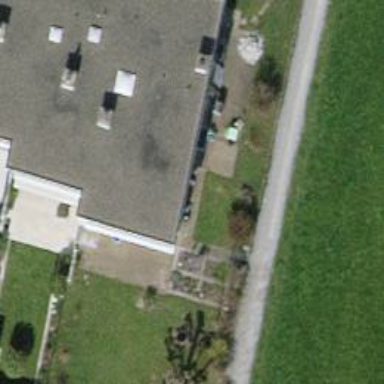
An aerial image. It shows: Terrace building.